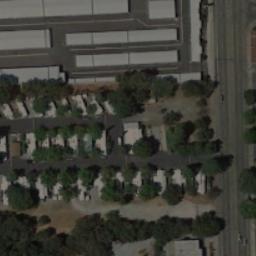
Label: residential